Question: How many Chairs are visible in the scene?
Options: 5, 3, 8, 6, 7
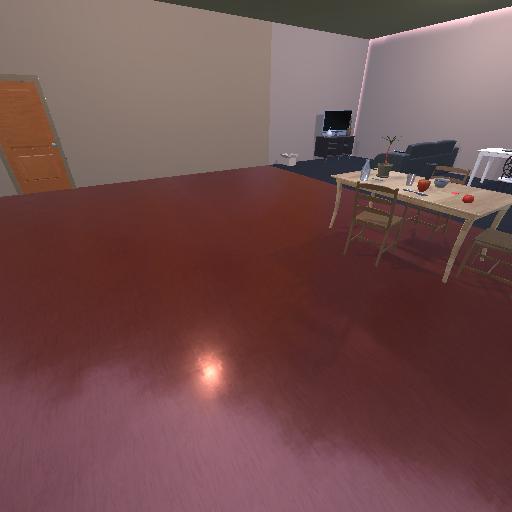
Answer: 5